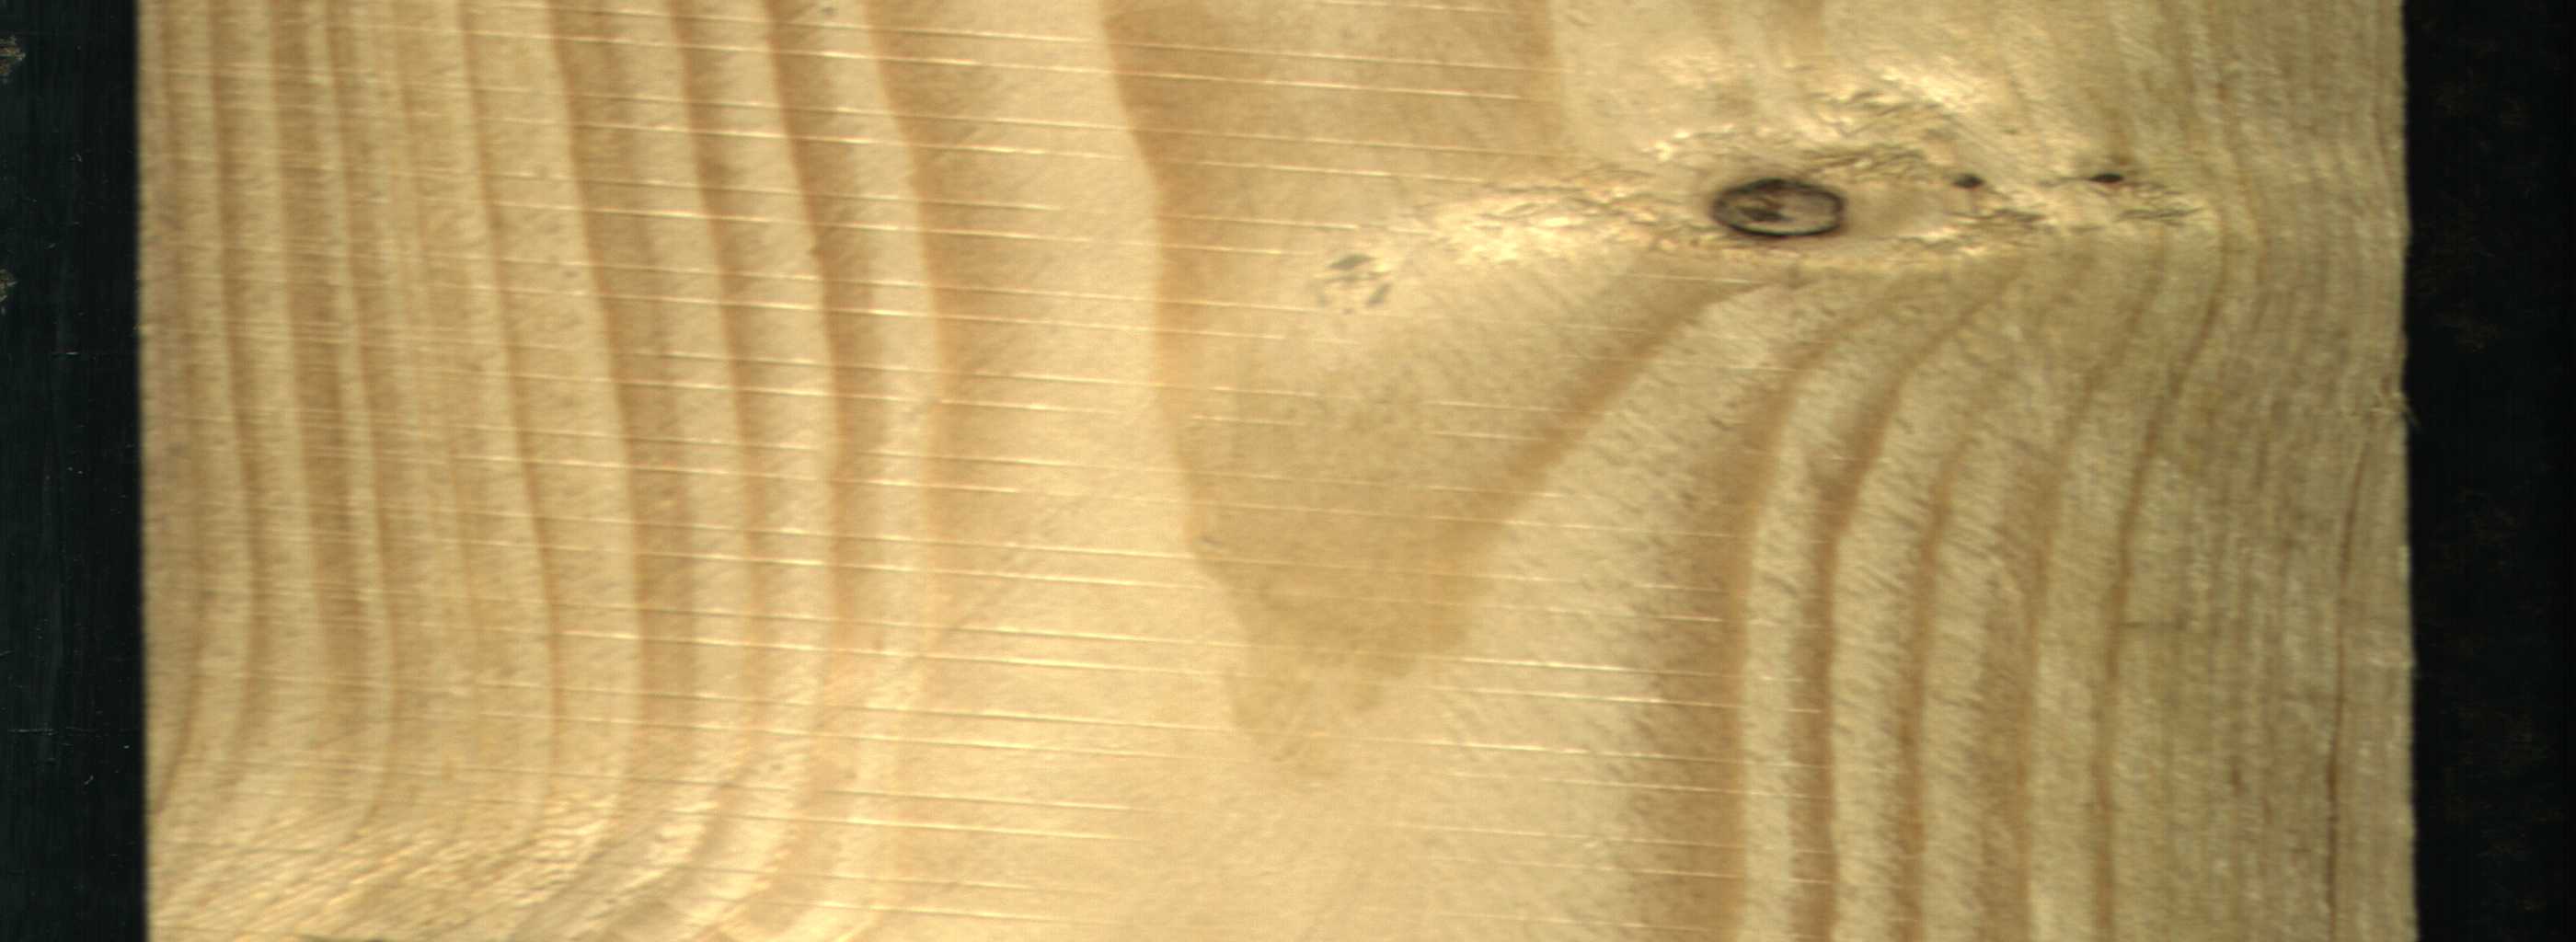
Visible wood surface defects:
Dead_Knot
Live_Knot
Live_Knot